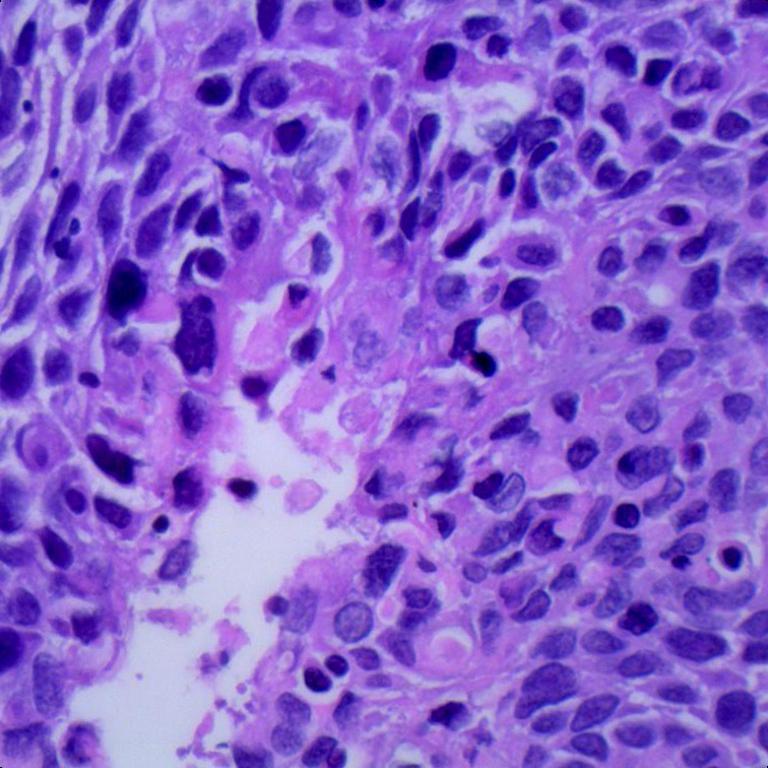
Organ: lung
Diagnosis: squamous carcinomas